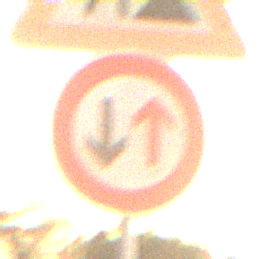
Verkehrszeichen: VorrangDesGegenverkehrs
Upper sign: Arbeitsstelle
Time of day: Night
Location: Outdoor (Nature)
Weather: Clear
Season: NotSpecified
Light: Natural